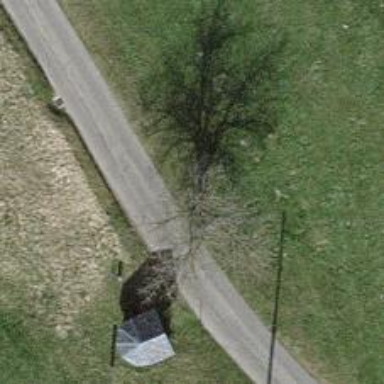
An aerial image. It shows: Beautiful tree in nature.